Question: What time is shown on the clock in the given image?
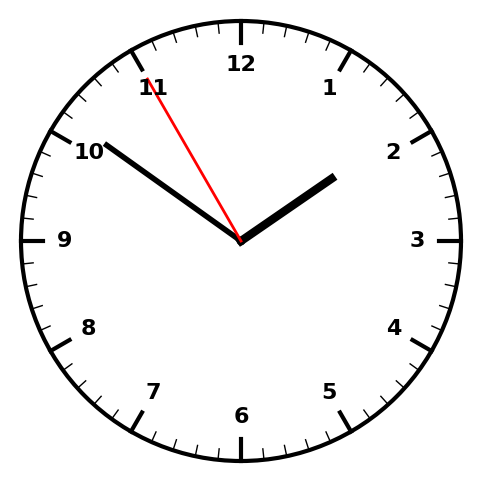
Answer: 01:50:55